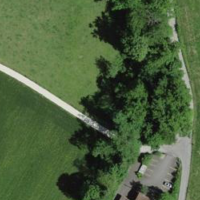
EUNIS habitat code: 25
Species observed at this site:
Turdus merula